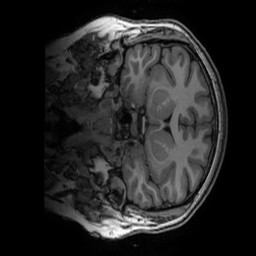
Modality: T1w
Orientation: coronal